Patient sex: F
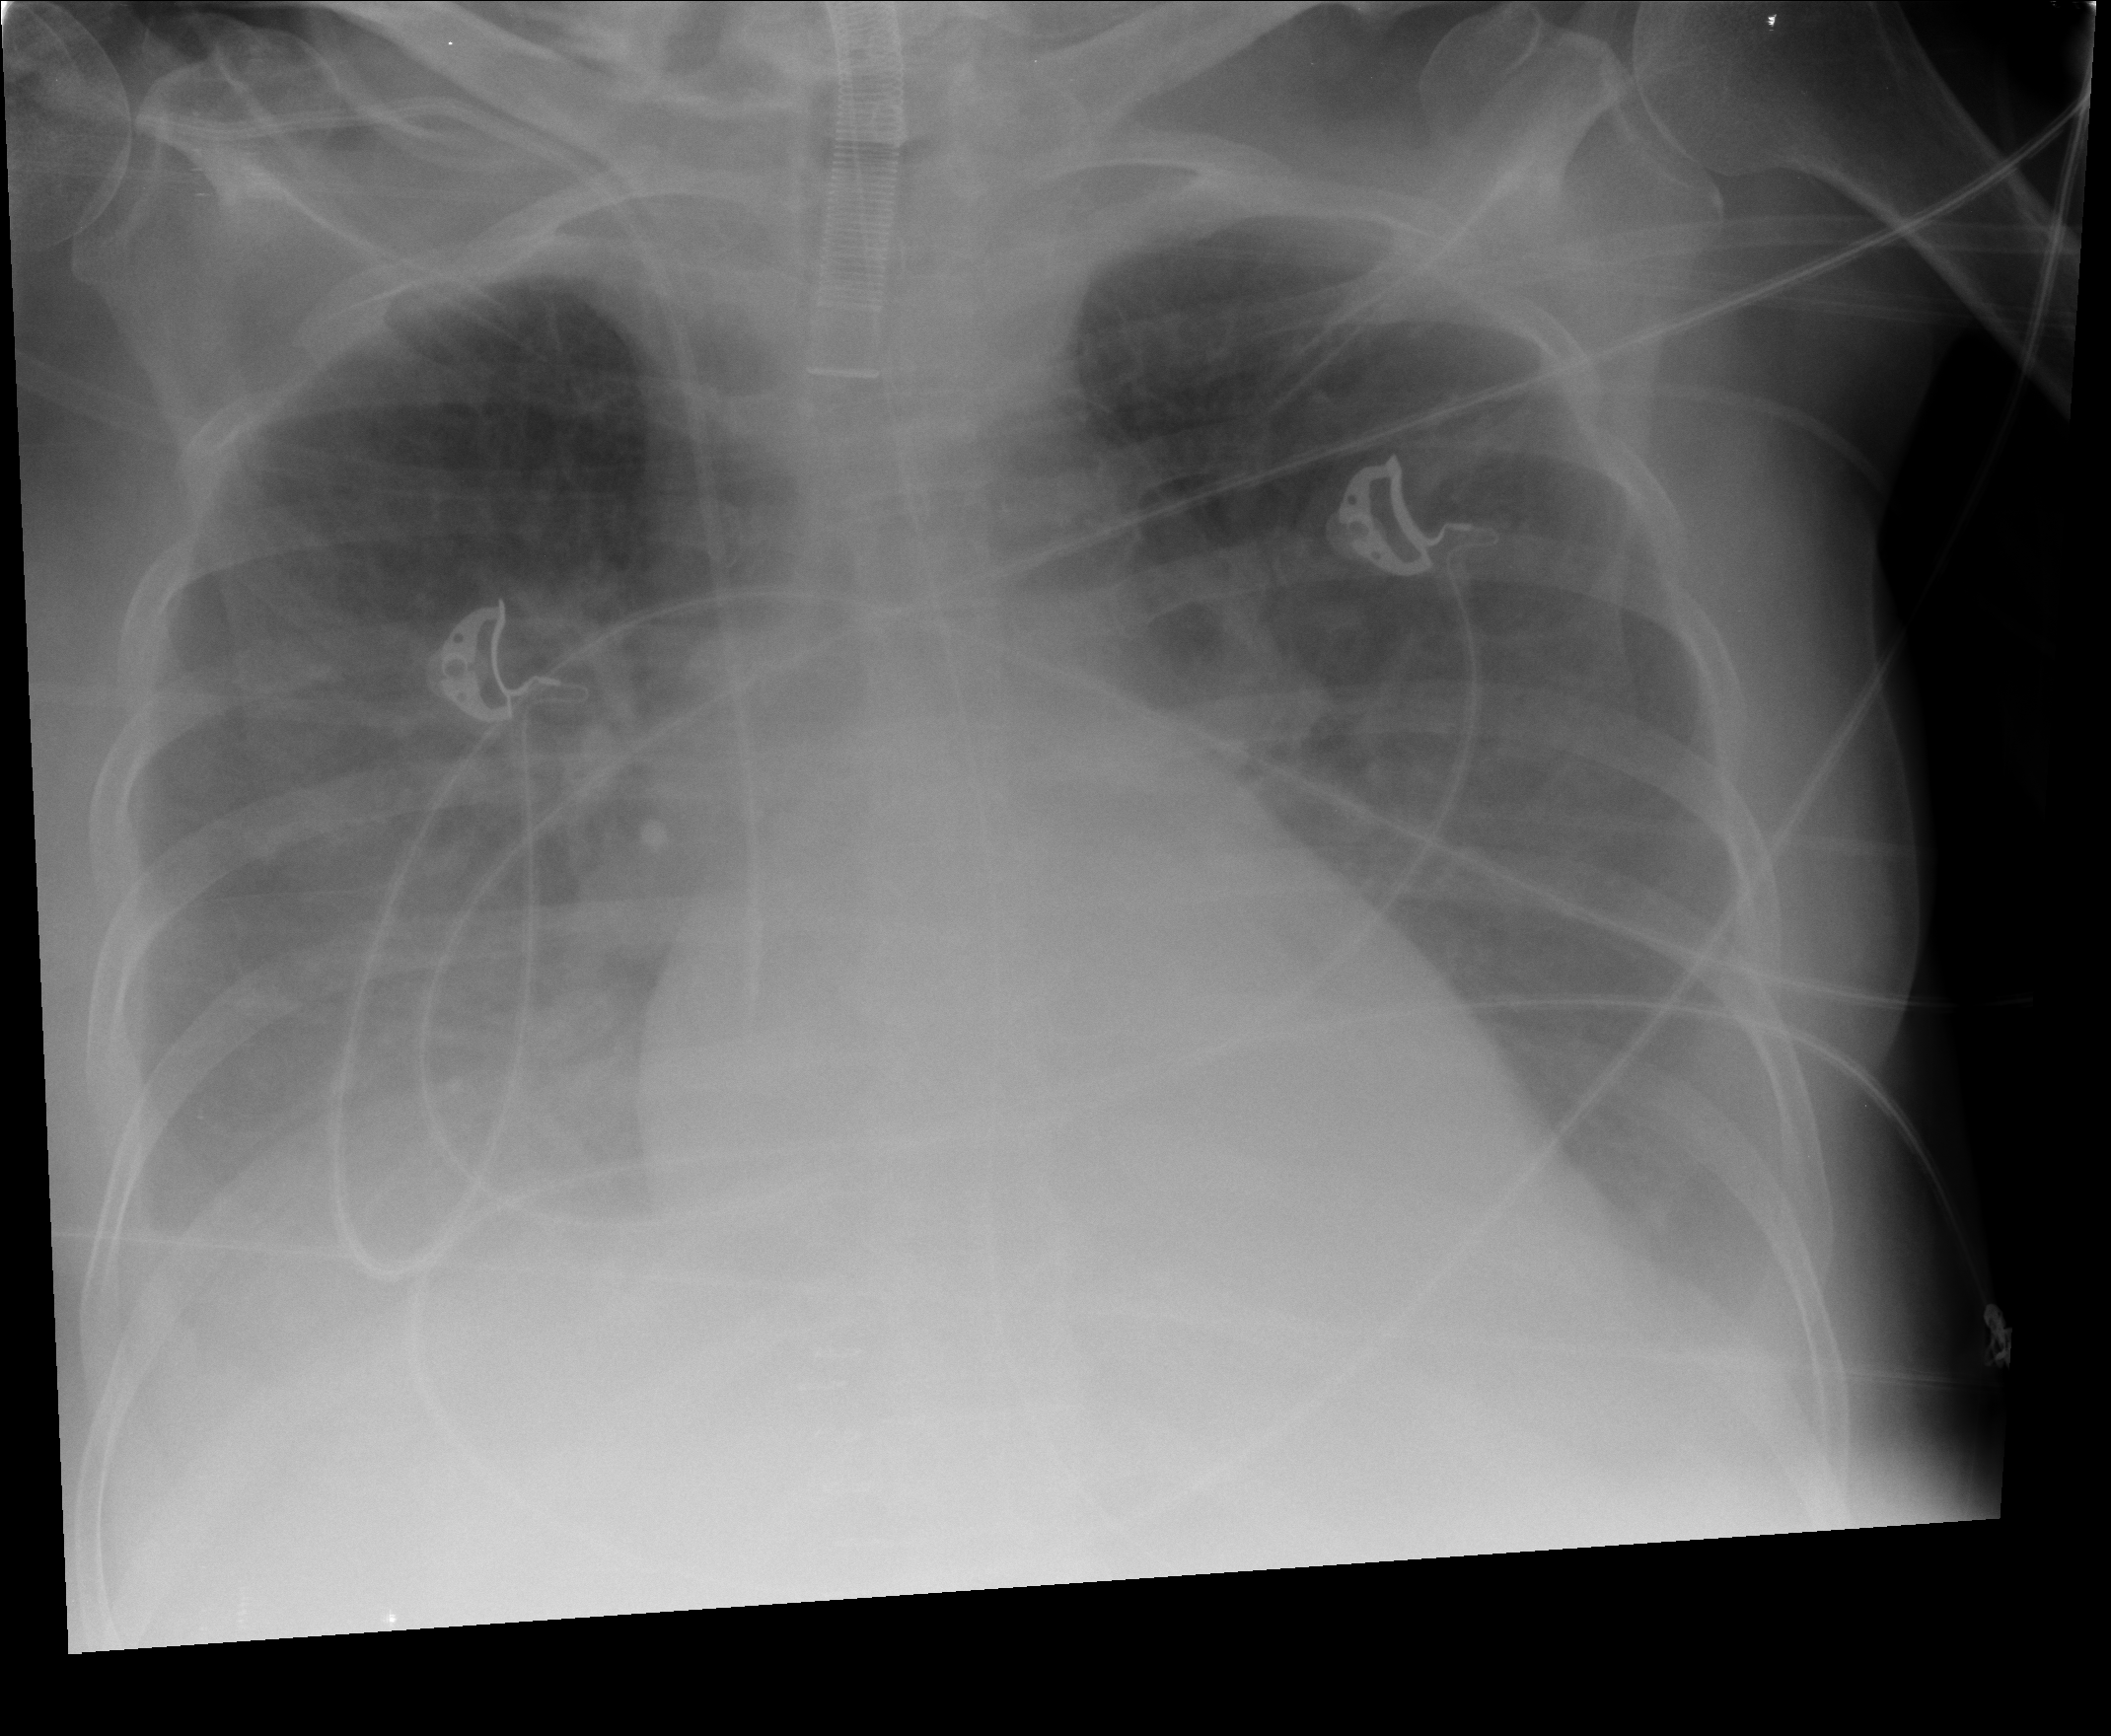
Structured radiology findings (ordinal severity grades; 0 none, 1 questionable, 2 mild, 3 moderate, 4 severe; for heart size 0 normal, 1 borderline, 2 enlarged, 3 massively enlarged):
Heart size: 2
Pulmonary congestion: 2
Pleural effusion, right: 2
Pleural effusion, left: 2
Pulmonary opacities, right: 0
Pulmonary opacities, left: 0
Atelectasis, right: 3
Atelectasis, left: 2